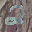
Label: 2